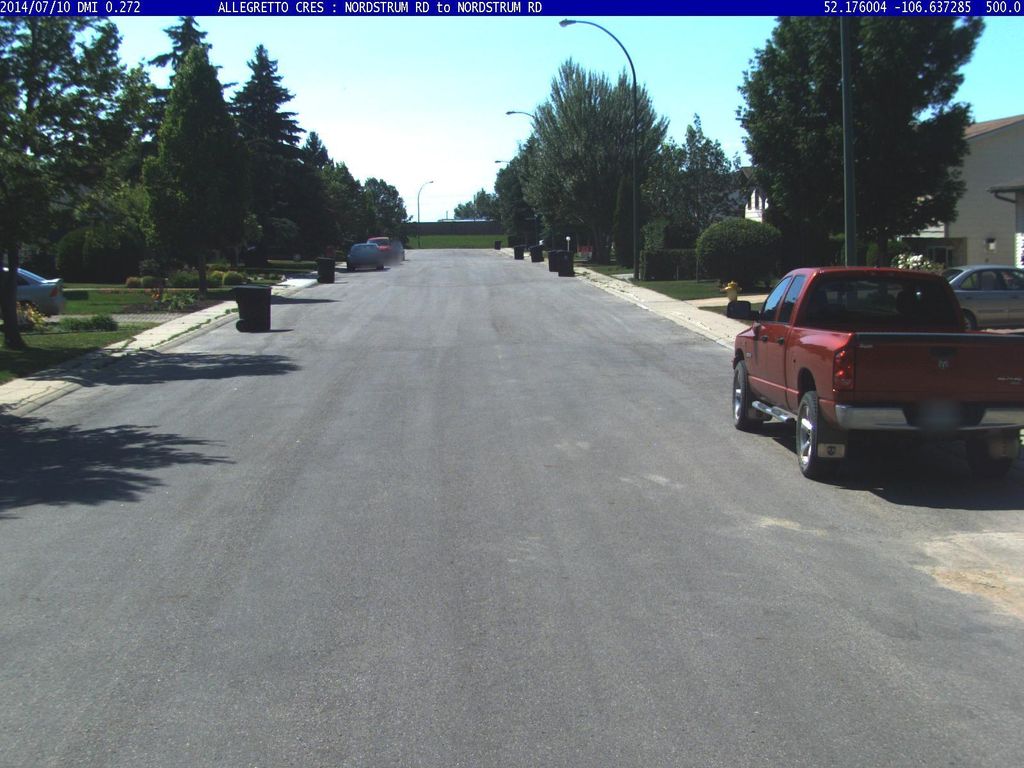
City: saskatoon